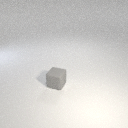
small gray rubber cube